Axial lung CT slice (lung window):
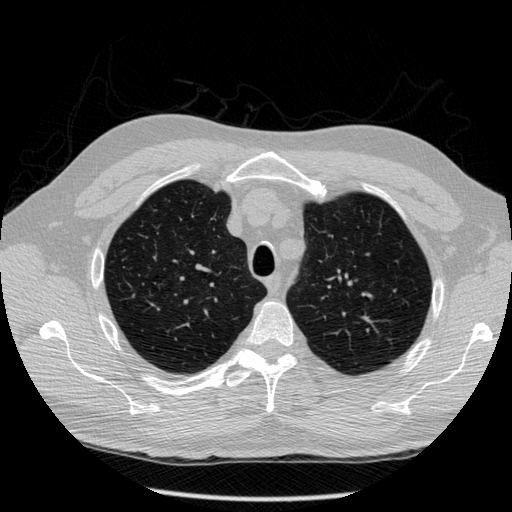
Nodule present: no